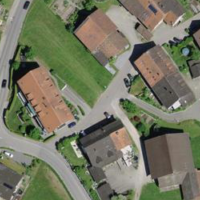
EUNIS habitat code: 55
Species observed at this site:
Chelidonium majus